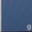
Piece: xx